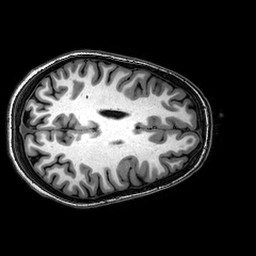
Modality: T1w
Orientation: axial
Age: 19
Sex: female
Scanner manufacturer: philips
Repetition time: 0.00831 s
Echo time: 0.00383 s